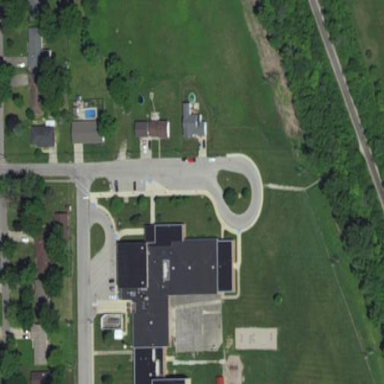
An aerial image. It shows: School building.